Aerial crown-view tile of a tropical tree (Barro Colorado Island, Panama), acquired 20250414:
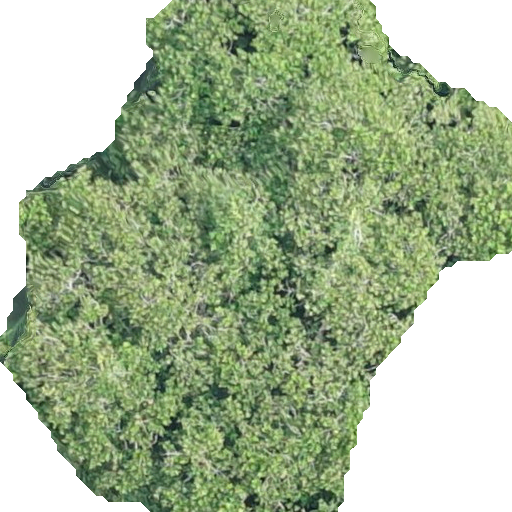
Species: Anacardium excelsum
GBIF accepted scientific name: Anacardium excelsum
Crown area: 294.797 m²